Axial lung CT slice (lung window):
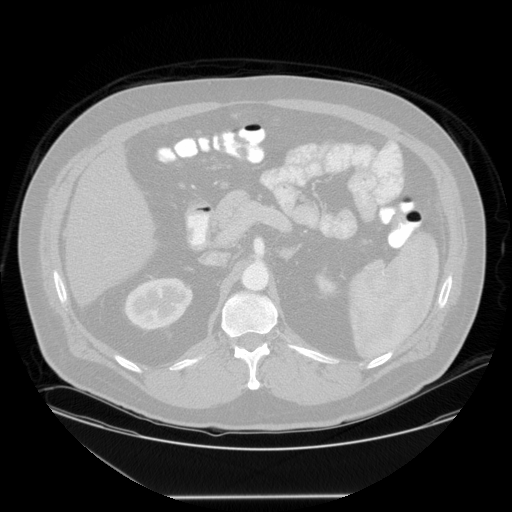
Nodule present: no